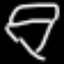
Label: diamond